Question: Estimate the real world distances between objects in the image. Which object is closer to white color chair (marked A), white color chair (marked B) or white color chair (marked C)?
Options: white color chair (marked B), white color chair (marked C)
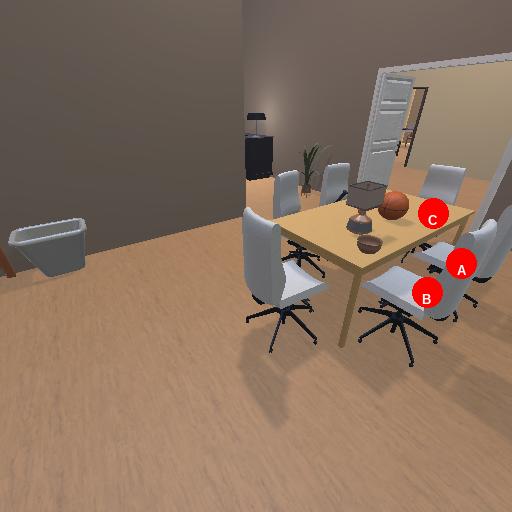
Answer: white color chair (marked B)